Question: The focus visual hint that wpf provides on Windows 7 is a dashed line, as such this:

Now, how can I change the way it looks? How can I control its appearence?
Thanks!
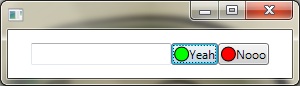
Answer: Try something like following
'''
<Window x:Class="FocusVisualStyle.MainWindow"
xmlns="http://schemas.microsoft.com/winfx/2006/xaml/presentation"
xmlns:x="http://schemas.microsoft.com/winfx/2006/xaml"
Title="MainWindow" Height="350" Width="525">
<Window.Resources>
<Style x:Key="MyFocusVisualStyle">
<Setter Property="Control.Template">
<Setter.Value>
<ControlTemplate>
<Rectangle Margin="-2" StrokeThickness="1" Stroke="Red"/>
</ControlTemplate>
</Setter.Value>
</Setter>
</Style>
</Window.Resources>
<StackPanel Orientation="Horizontal" Height="24">
<TextBox Width="96"/>
<Button Content="Yes" Width="64" FocusVisualStyle="{DynamicResource MyFocusVisualStyle}"/>
<Button Content="No" Width="64" FocusVisualStyle="{DynamicResource MyFocusVisualStyle}"/>
</StackPanel>
'''
You can customise to suit your liking. This is just a starting point.
Edit: Since so many people have liked this solution here is
Also it uses animation to change the colour of the focus rectangle.
Enjoy :)
'''
<Window x:Class="FocusVisualStyle.MainWindow"
xmlns="http://schemas.microsoft.com/winfx/2006/xaml/presentation"
xmlns:x="http://schemas.microsoft.com/winfx/2006/xaml"
Title="MainWindow" Height="350" Width="525">
<Window.Resources>
<Style x:Key="MyFocusVisualStyle">
<Setter Property="Control.Template">
<Setter.Value>
<ControlTemplate >
<Rectangle Margin="-2" StrokeThickness="2" RadiusX="2" RadiusY="2" >
<Rectangle.Stroke>
<SolidColorBrush Color="Red" x:Name="RectangleStroke" />
</Rectangle.Stroke>
<Rectangle.Triggers>
<EventTrigger RoutedEvent="Rectangle.Loaded" >
<BeginStoryboard>
<Storyboard>
<ColorAnimation From="Red"
To="Orange"
Duration="0:0:0.5"
RepeatBehavior="Forever"
Storyboard.TargetName="RectangleStroke"
Storyboard.TargetProperty="Color"/>
<DoubleAnimation To="3"
Duration="0:0:0.5"
RepeatBehavior="Forever"
Storyboard.TargetProperty="StrokeDashOffset" />
</Storyboard>
</BeginStoryboard>
</EventTrigger>
</Rectangle.Triggers>
</Rectangle>
</ControlTemplate>
</Setter.Value>
</Setter>
</Style>
<Style TargetType="{x:Type Button}">
<Setter Property="FocusVisualStyle" Value="{StaticResource MyFocusVisualStyle}" />
</Style>
<Style TargetType="{x:Type TextBox}">
<Setter Property="FocusVisualStyle" Value="{StaticResource MyFocusVisualStyle}" />
</Style>
</Window.Resources>
<StackPanel Orientation="Horizontal" Height="24">
<TextBox Width="96"/>
<Button Content="Yes" Width="64" />
<Button Content="No" Width="64" />
</StackPanel>
'''
Here you see that I have styles for Button and TextBox which set the property FocusVisualStyle for all the buttons and text boxes in this window.